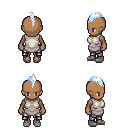
a pixel art fantasy rpg character, female body template, human, dark skin, white tunic, metal pants, white cyan mohawk hairstyle, white slippers, four views (front, back, left, right), 2x2 character sprite sheet, small pixel art, hard edges, no anti-aliasing